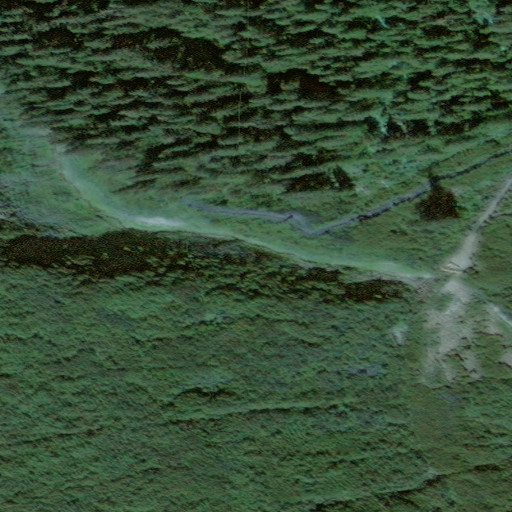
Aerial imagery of valley in Alaska named Snowslide Gulch containing only unknown